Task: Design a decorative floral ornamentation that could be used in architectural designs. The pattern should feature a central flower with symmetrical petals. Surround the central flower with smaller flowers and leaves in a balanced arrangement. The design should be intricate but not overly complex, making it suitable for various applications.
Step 286:
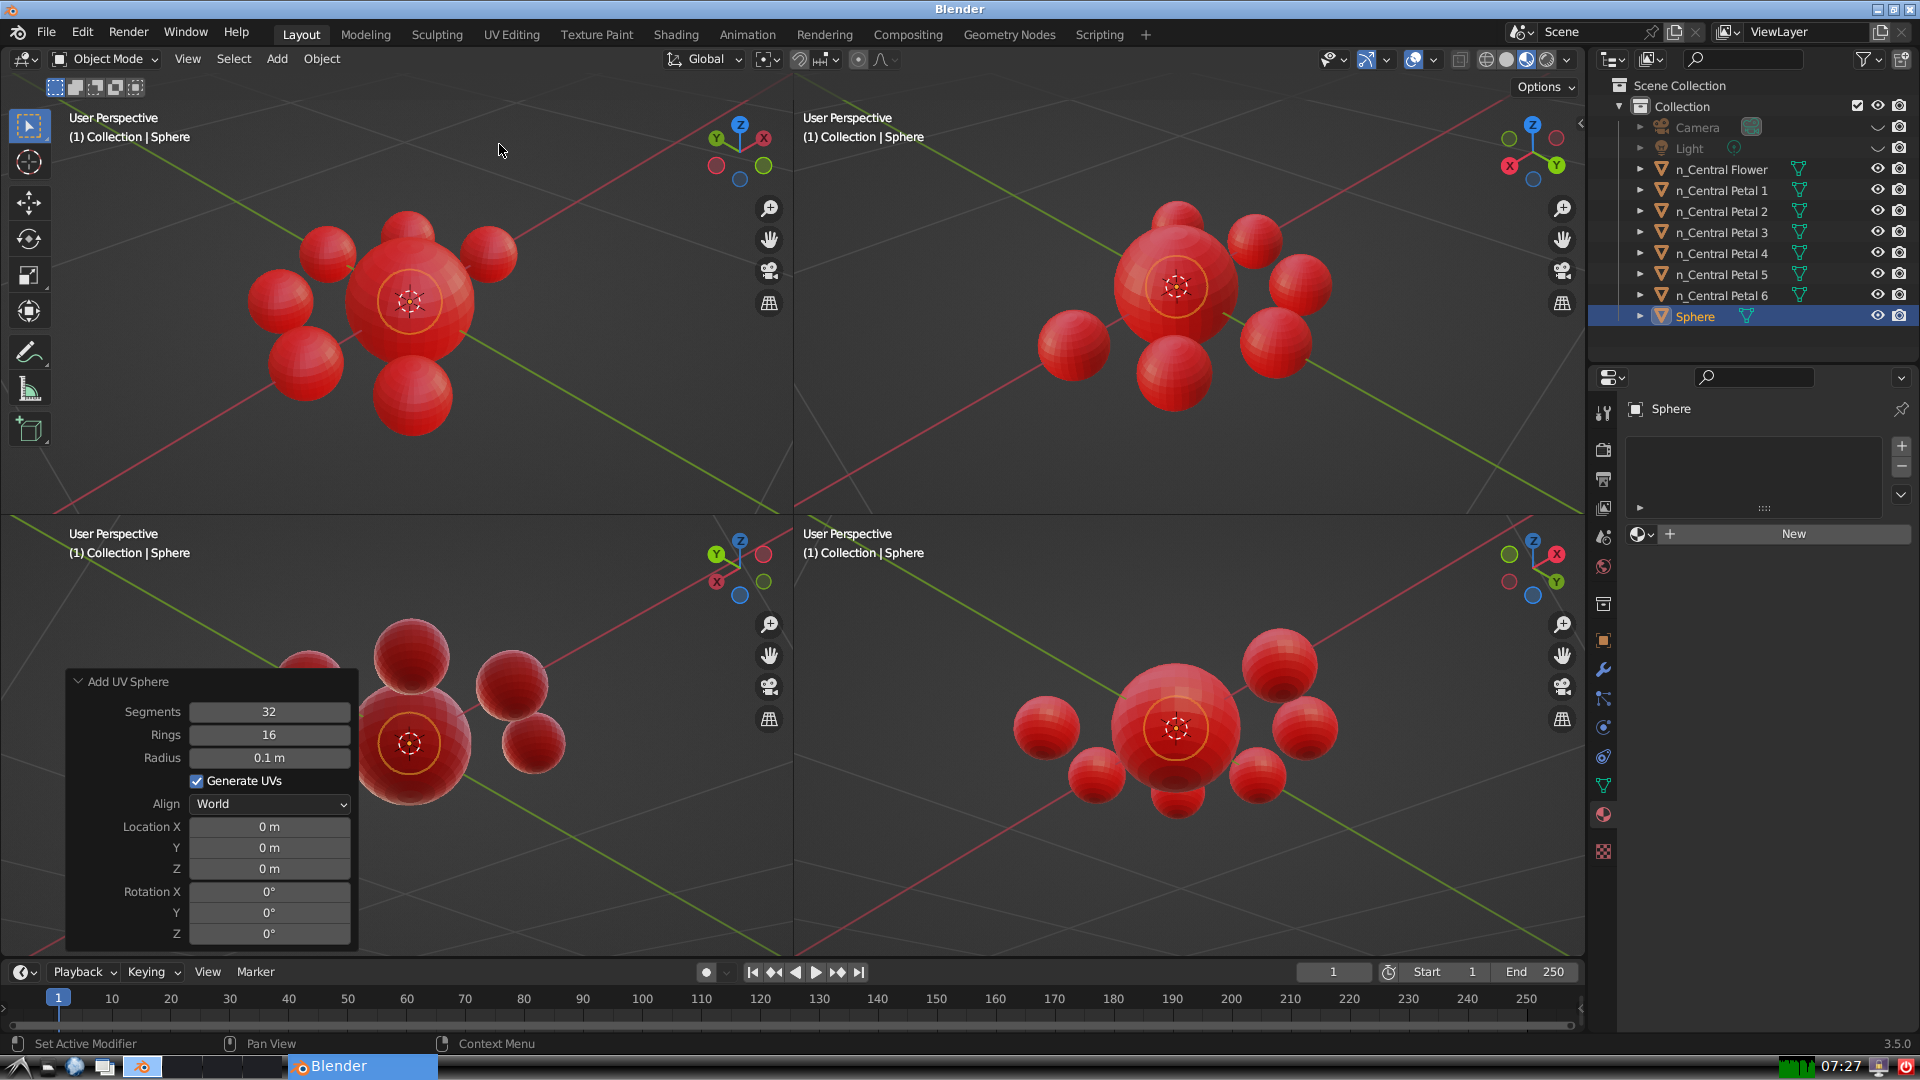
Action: {"mouse_move": [270, 758]}